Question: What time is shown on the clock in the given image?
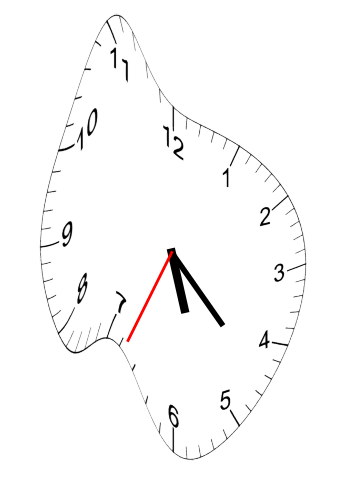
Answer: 05:22:34